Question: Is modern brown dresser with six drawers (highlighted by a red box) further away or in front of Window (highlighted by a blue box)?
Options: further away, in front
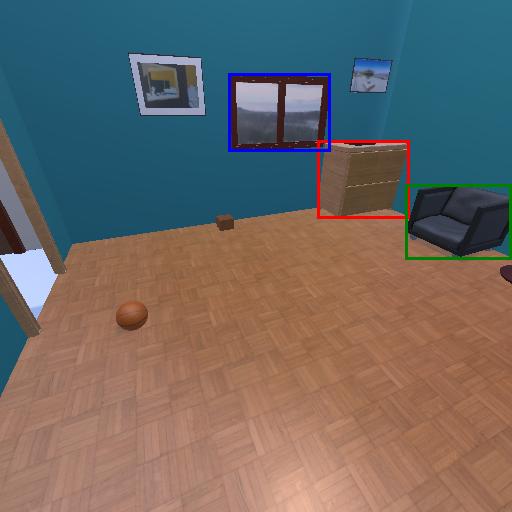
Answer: further away